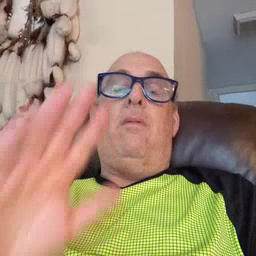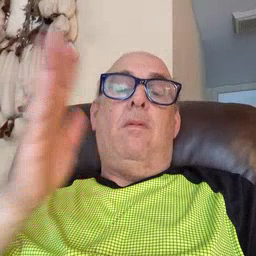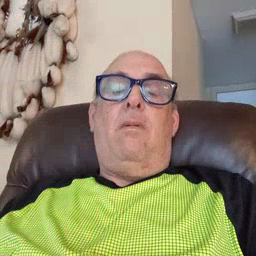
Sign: will